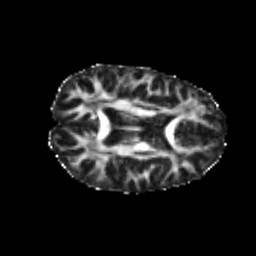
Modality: FA
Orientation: axial
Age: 23
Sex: female
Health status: healthy
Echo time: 0.074 s